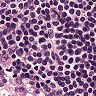
Metastatic tissue present: no